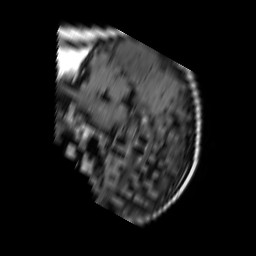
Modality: FLAIR
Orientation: sagittal
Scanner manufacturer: philips
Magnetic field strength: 1.5 T
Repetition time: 11 s
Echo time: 0.14 s